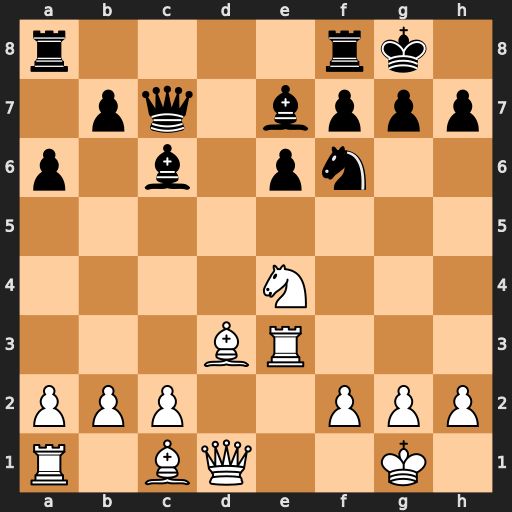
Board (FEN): r4rk1/1pq1bppp/p1b1pn2/8/4N3/3BR3/PPP2PPP/R1BQ2K1
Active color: w
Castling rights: -
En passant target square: -
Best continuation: Nxf6+ Bxf6 Bxh7+